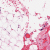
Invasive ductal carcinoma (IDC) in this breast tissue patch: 0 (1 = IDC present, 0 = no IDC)